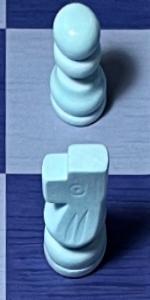
Label: Knight_White